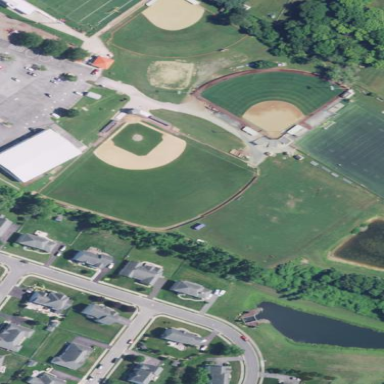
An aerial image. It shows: Baseball pitch for leisure and sports activities.